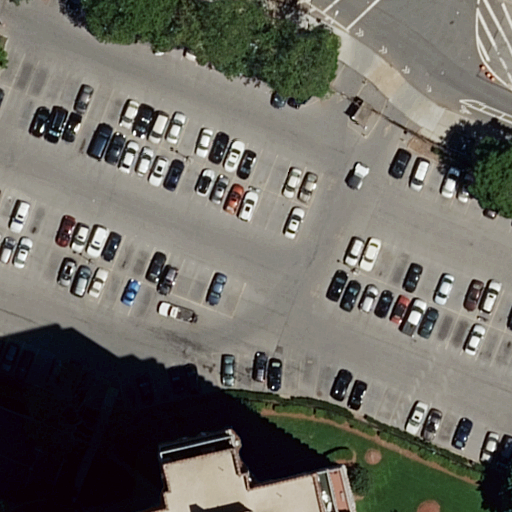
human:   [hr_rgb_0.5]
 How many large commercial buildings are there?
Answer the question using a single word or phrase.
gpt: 0

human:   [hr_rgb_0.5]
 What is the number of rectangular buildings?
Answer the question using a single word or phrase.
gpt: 0

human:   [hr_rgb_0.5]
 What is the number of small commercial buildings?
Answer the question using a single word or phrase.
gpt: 0

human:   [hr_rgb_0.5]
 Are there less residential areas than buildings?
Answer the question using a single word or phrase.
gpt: no

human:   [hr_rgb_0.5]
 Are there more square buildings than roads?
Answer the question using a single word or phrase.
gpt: no

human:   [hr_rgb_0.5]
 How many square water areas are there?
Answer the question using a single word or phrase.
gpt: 0

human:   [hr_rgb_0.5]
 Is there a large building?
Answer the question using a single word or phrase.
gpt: yes

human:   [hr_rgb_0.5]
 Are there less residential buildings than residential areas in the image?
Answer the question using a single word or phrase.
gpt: no

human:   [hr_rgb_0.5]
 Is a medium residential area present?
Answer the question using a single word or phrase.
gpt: no

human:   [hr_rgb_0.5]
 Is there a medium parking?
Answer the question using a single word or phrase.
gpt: no

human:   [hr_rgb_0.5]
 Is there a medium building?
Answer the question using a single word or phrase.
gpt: no

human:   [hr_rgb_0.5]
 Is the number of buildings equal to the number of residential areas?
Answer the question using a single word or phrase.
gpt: yes

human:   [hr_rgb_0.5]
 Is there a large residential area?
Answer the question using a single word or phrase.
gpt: yes

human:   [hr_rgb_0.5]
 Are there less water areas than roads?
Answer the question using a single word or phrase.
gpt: yes

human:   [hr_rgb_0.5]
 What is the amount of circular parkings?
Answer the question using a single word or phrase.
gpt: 0

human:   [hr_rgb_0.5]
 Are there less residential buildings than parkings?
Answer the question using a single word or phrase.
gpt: no

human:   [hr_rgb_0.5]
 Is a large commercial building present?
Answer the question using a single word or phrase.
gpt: no

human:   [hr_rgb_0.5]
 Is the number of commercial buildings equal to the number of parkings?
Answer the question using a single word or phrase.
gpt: no

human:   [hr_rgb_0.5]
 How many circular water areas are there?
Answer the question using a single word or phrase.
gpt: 0

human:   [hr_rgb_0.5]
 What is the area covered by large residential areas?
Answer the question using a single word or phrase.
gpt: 6285m2

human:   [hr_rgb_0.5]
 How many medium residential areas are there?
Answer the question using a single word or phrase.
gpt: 0

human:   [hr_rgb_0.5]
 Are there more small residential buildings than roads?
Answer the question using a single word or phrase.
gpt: no

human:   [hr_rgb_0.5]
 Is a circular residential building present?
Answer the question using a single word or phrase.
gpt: no

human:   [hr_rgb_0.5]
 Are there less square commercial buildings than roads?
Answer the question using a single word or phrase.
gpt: yes

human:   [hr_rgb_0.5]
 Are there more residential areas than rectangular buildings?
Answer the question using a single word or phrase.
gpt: yes

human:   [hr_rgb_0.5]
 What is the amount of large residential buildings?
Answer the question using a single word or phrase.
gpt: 1

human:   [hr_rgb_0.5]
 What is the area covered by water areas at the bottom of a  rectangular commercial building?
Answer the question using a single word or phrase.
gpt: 0m2

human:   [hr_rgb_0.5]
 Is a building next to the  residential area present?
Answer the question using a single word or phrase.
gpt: yes

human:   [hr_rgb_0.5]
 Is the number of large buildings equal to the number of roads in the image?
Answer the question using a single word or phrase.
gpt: no

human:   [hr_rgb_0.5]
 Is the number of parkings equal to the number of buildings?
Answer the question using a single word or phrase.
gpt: yes

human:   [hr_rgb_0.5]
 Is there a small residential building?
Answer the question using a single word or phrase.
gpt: no

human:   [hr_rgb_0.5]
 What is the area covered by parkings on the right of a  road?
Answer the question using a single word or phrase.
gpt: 14m2

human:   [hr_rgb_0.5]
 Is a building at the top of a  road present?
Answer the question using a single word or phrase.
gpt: no

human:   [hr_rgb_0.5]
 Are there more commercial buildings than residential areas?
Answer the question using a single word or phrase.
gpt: no

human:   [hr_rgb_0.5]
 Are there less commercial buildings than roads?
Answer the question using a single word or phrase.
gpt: yes

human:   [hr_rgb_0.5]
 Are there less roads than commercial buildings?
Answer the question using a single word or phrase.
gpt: no